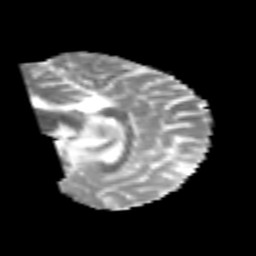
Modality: MD
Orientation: sagittal
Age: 25
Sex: male
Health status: healthy